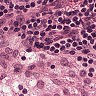
Metastatic tissue present: no